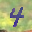
Label: 4